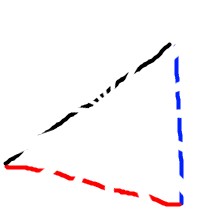
Shape: triangle